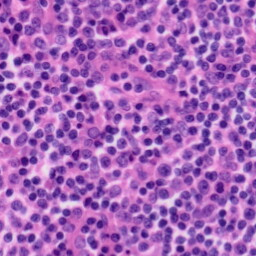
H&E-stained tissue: Tonsil